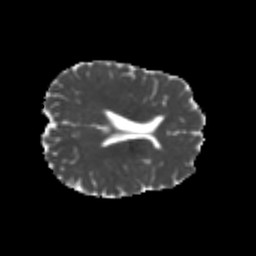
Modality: MD
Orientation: axial
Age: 23
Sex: female
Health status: healthy
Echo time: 0.074 s